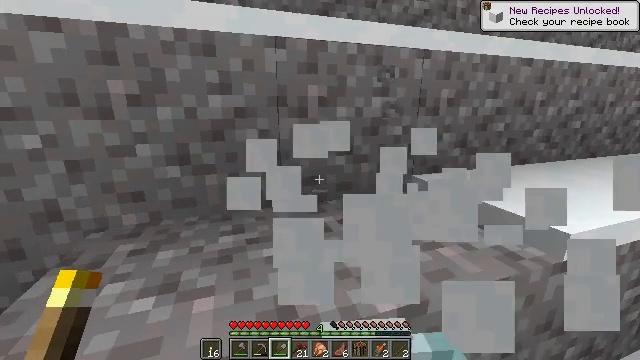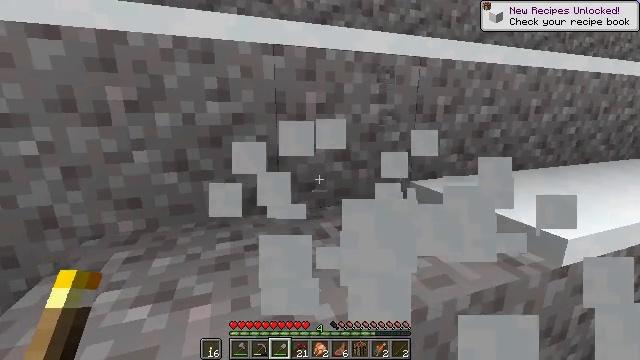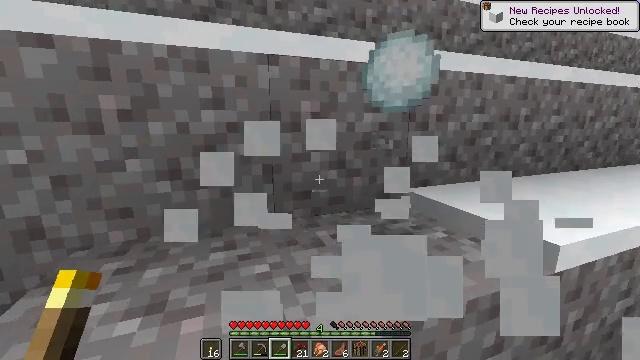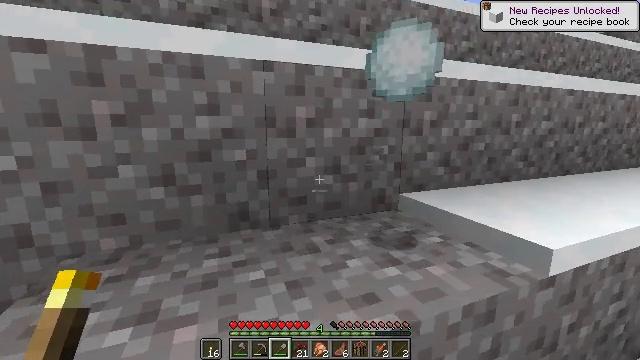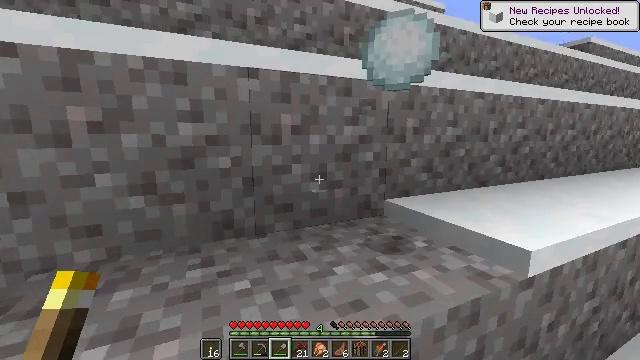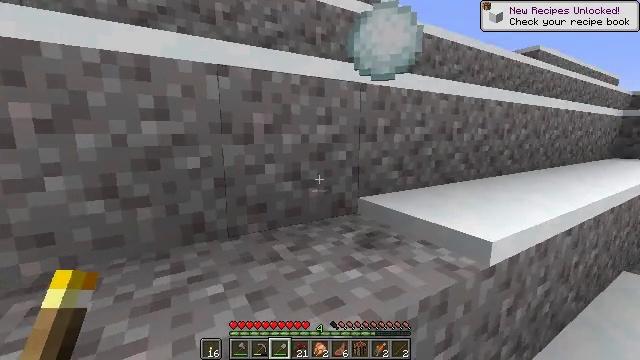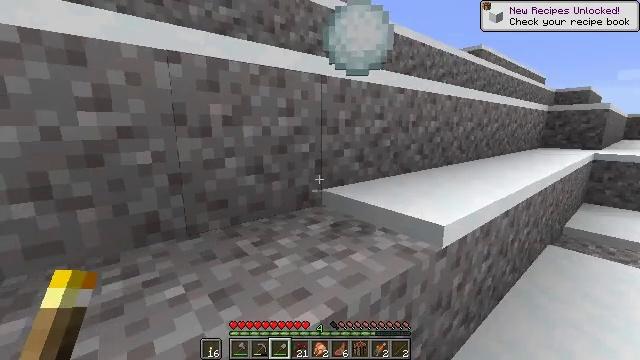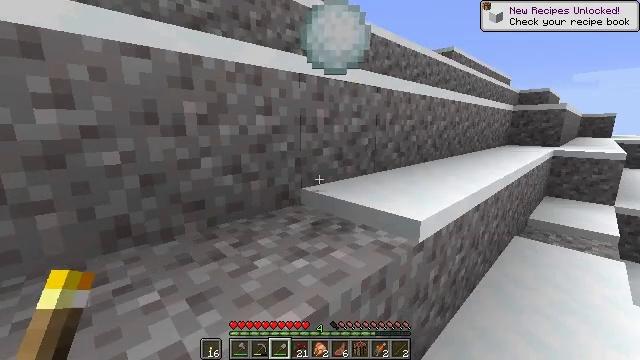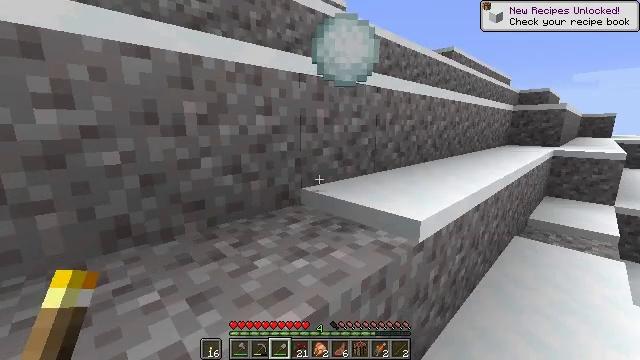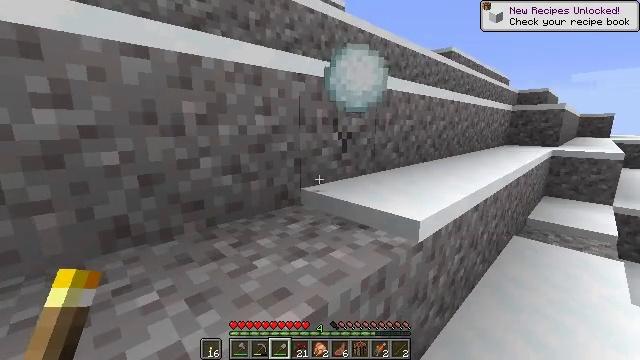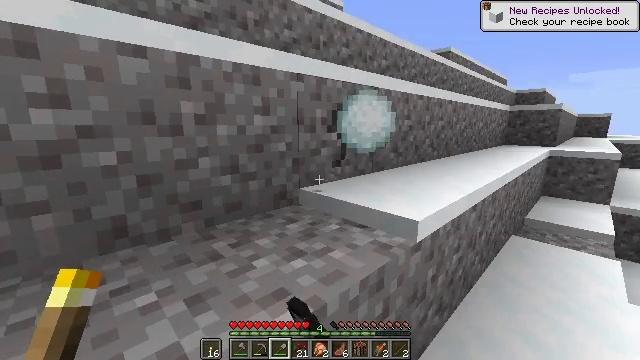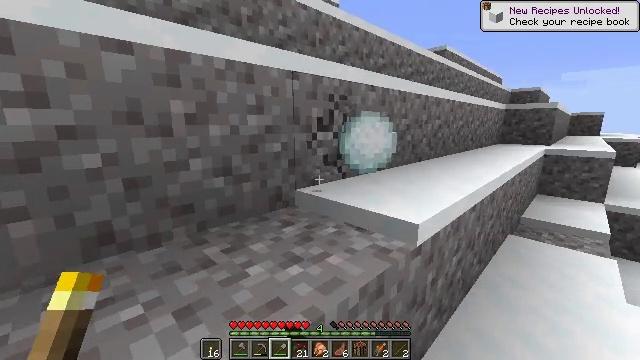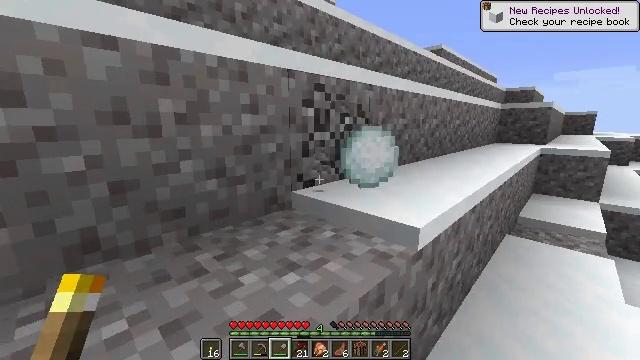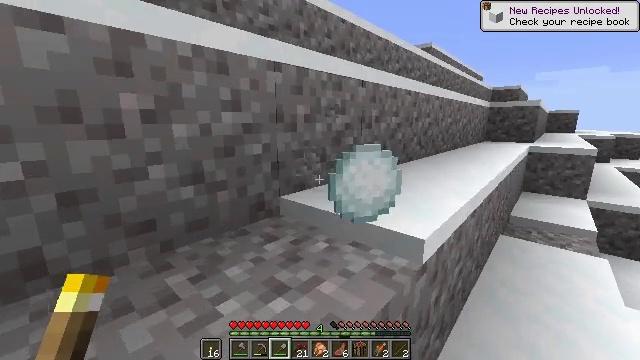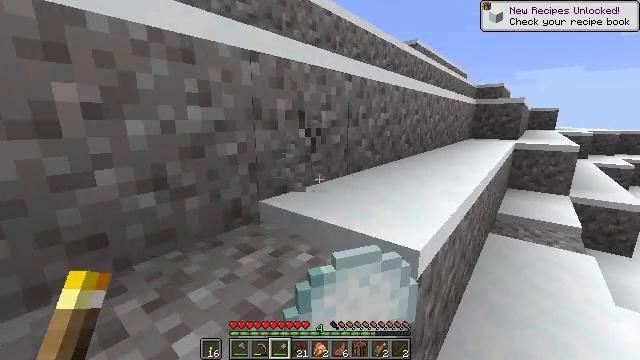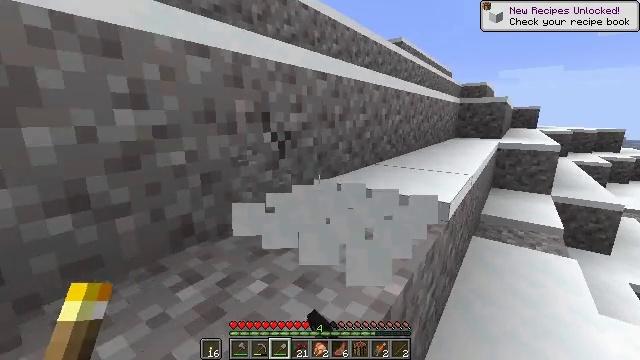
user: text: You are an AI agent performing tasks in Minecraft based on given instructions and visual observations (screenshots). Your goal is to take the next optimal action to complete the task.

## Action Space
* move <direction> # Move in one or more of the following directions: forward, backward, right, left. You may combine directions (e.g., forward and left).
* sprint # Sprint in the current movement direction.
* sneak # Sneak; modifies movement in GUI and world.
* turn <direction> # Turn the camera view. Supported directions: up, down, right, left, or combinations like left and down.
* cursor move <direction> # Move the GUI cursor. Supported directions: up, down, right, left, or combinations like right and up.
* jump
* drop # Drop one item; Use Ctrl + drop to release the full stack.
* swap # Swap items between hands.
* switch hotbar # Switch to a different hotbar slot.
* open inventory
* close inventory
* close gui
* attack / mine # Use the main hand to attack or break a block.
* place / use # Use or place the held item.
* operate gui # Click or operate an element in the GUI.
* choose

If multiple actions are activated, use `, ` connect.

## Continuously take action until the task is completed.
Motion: motion action
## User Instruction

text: Break the snow block.
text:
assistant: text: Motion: turn up
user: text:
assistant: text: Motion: turn right and up
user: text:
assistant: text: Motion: turn right and up
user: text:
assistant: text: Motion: turn right and up
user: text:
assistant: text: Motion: turn right
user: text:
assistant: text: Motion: turn right and down
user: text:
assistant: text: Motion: turn right
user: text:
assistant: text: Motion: no_op
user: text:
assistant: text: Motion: attack / mine
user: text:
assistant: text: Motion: attack / mine
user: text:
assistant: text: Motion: move forward, attack / mine
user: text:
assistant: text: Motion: move forward, attack / mine
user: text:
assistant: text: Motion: move forward, turn right
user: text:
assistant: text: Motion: move forward, turn right, attack / mine
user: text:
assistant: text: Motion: move forward, turn right, attack / mine
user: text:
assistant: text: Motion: move forward, turn right, attack / mine
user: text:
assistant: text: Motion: move forward
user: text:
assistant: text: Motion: move forward, turn right, attack / mine
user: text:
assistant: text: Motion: move forward, attack / mine
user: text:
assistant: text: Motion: move forward, attack / mine
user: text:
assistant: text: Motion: move forward, turn down
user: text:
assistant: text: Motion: move forward, turn right, attack / mine
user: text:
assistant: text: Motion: move forward, turn right, attack / mine
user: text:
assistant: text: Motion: move forward, turn right and up, attack / mine
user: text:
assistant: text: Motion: move forward
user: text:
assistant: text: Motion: move forward, attack / mine
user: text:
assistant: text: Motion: move forward, attack / mine
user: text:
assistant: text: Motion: move forward, attack / mine
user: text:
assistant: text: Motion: move forward
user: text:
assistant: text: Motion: move forward, attack / mine